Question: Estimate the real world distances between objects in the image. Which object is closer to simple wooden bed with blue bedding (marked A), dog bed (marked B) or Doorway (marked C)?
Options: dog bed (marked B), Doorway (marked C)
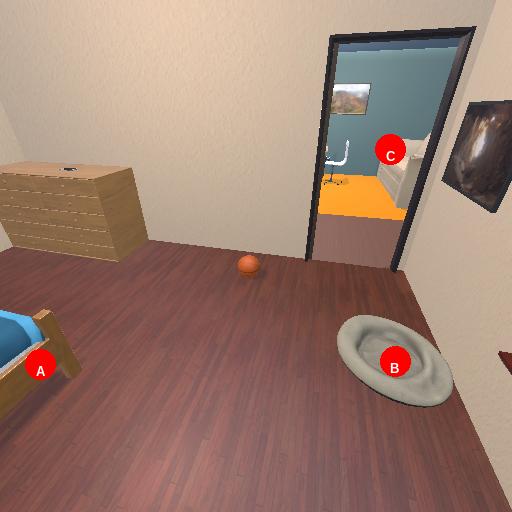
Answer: dog bed (marked B)